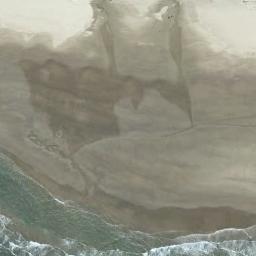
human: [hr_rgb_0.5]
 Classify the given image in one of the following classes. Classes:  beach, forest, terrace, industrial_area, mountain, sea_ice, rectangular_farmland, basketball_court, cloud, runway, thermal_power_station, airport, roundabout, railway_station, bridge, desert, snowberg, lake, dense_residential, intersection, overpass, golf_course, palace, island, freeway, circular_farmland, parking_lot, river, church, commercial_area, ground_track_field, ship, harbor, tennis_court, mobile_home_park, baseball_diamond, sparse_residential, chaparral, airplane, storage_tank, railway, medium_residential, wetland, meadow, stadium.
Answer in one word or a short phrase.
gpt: beach